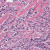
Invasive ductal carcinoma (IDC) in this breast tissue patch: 1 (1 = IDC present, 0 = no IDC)